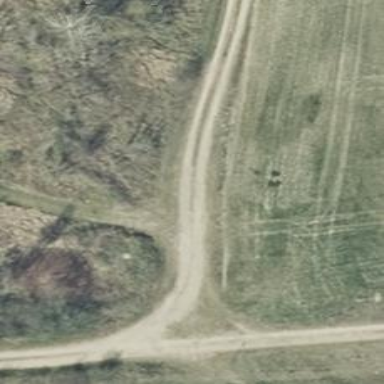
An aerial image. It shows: Gravel track with grade2 tracktype.